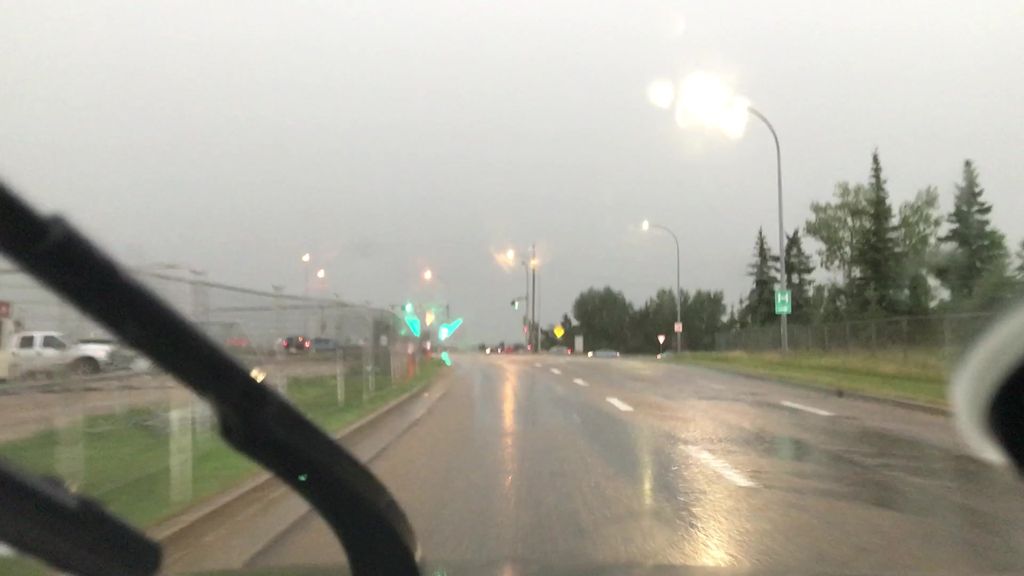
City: edmonton